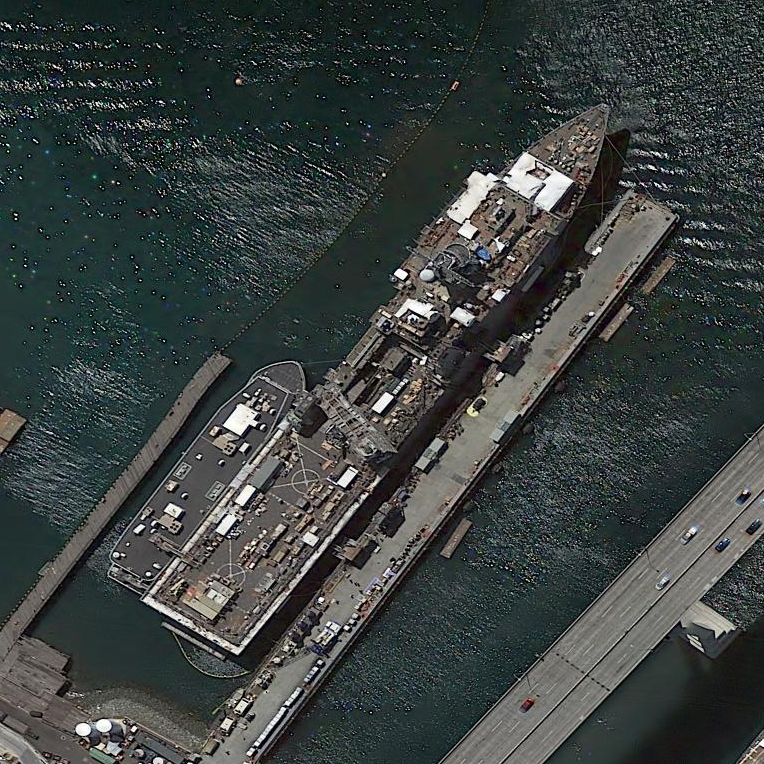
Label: combat